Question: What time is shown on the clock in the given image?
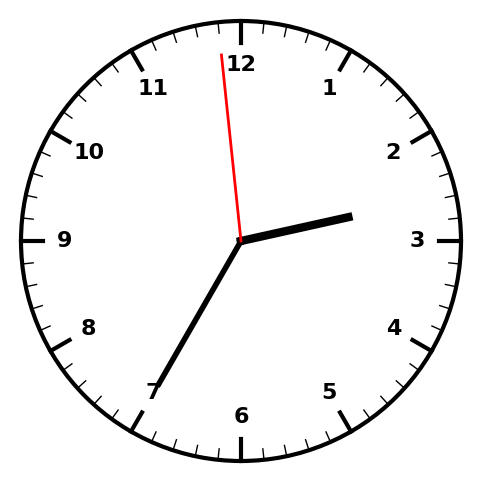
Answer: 02:34:59